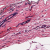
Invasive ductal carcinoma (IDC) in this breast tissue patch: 0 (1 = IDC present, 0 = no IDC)